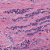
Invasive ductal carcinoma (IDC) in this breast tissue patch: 1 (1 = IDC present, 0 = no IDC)